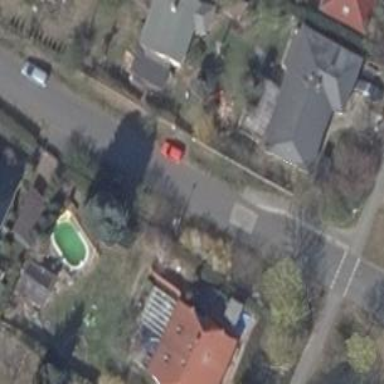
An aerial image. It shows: Traffic calming table.